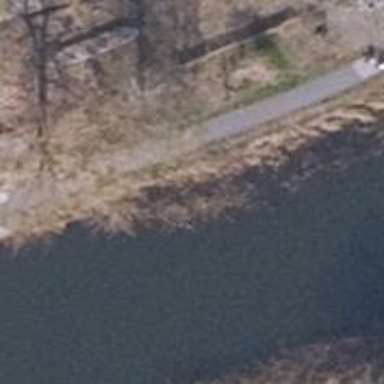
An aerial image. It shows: Path.